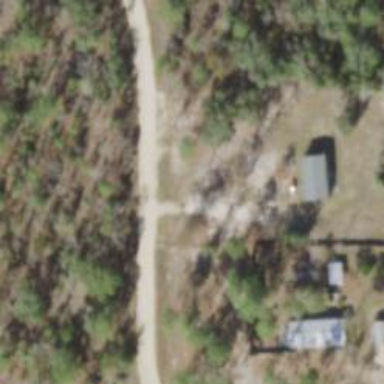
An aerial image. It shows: Driveway.